Question: My objective is to create a user-defined function which will take data frame, month or year as x and product category as y and return me a data frame having with top 10 customers group by the city.
I don't want to pass city as an argument.
'''
toptencust <- function(df,x,y){
library(magrittr)
library(dplyr)
ifelse(is.character(x)
, df %>%
select_(City,Amount,Customer,Product,Year,month) %>%
group_by_(City,Customer) %>%
filter_(month==x & Product==y) %>%
summarise_(Tot_repay=sum(Amount,na.rm=T)) %>%
top_n(n=10)
, df %>%
select_(City,Amount,Customer,Product,Year,month) %>%
group_by_(City,Customer) %>%filter_(Year==x& Product==y) %>%
summarise_(Tot_repay=sum(Amount,na.rm=T)) %>%
top_n(n=10)
)
}
'''
My Dataset look like as
'''
df <- read.table(header=TRUE, stringsAsFactors=FALSE, text="
Customer Date Amount month City Product Year
A1 12/01/04 495415 January BANGALORE Gold 2004
A1 03/01/04 245899 January BANGALORE Gold 2004
A1 15/01/04 259490 January BANGALORE Gold 2004
A1 25/01/04 437555 January BANGALORE Gold 2004
A1 17/01/05 165973 January BANGALORE Gold 2005
A1 23/02/05 365367 February BANGALORE Gold 2005
A1 01/02/05 14473 February BANGALORE Gold 2005
A8 05/02/04 100002 February PATNA Silver 2004
A9 28/02/05 100003 February CHENNAI Silver 2005
A10 16/02/05 48759 February CALCUTTA Gold 2005
A11 23/02/05 208318 February COCHIN Gold 2005
A12 03/02/05 150281 February BOMBAY Gold 2005
A13 04/02/06 339078 February BANGALORE Gold 2006
A14 25/03/06 137835 March BANGALORE Gold 2006
A15 31/03/06 437120 March CALCUTTA Gold 2006
A16 23/03/06 103924 March COCHIN Gold 2006
A17 19/03/04 408467 March BOMBAY Gold 2004
A18 05/03/06 100000 March BANGALORE Silver 2006
A19 04/04/05 10000 April BANGALORE Platinum 2005
A20 30/04/06 10001 April CALCUTTA Platinum 2006
A21 25/04/04 10002 April COCHIN Platinum 2004
A22 19/04/06 100000 April BOMBAY Silver 2006
A23 06/04/04 80346 April BANGALORE Silver 2004
A24 27/04/05 100002 April DELHI Silver 2005
A25 05/05/04 100003 May COCHIN Silver 2004
A26 06/05/06 470982 May PATNA Gold 2006
A27 07/05/05 357376 May CHENNAI Gold 2005
A28 08/05/06 326050 May TRIVANDRUM Gold 2006
A29 09/05/05 215083 May CALCUTTA Gold 2005
A30 10/05/06 481343 May BANGALORE Gold 2006")
'''
My objective is to get the output as below

when I run this function, I am getting an error as below:
'''
toptencust(df,'February',2014)
'''
Error in sum(Amount, na.rm = T) : invalid 'type' (symbol) of argument
I am unable to understand the problem, please help?
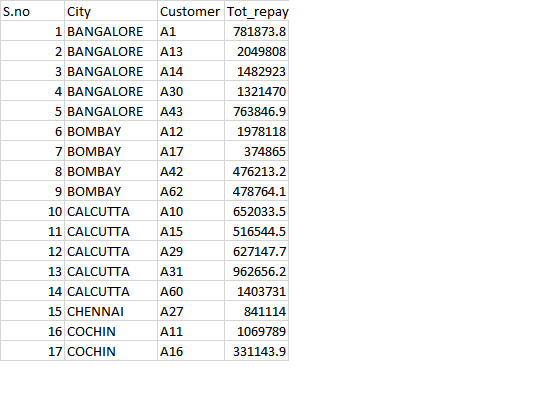
Answer: Executing your example, I get another error:
> Error in compat_lazy_dots(.dots, caller_env(), ...) :
object 'City' not found
This is because you used the "escape hatch" functions 'select_', 'filter_' and so forth. You probabily did this because you need to use the variable 'x' in 'filter_(month==x & Product==y)'. But now the other names like 'Product', which are meant to be names inside the data frame are taken to be variables, too!
Here is a <URL>
Nowadays, this is solved differently using the '!!' operator. See the vignette <URL>.
'''
toptencust <- function(df,x,y){
library(magrittr)
library(dplyr)
ifelse(is.character(x)
, df %>%
select(City,Amount,Customer,Product,Year,month) %>%
group_by(City,Customer) %>%
filter(month == !!x & Product == !!y) %>%
summarise(Tot_repay=sum(Amount,na.rm=T)) %>%
top_n(n=10)
, df %>%
select(City,Amount,Customer,Product,Year,month) %>%
group_by(City,Customer) %>%
filter(Year == !!x & Product == !!y) %>%
summarise(Tot_repay=sum(Amount,na.rm=T)) %>%
top_n(n=10)
)
}
'''